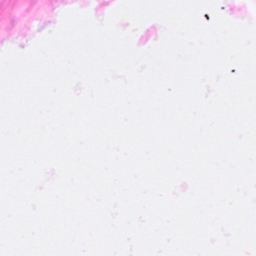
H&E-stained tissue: Breast